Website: bh-photo
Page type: customer-info-address
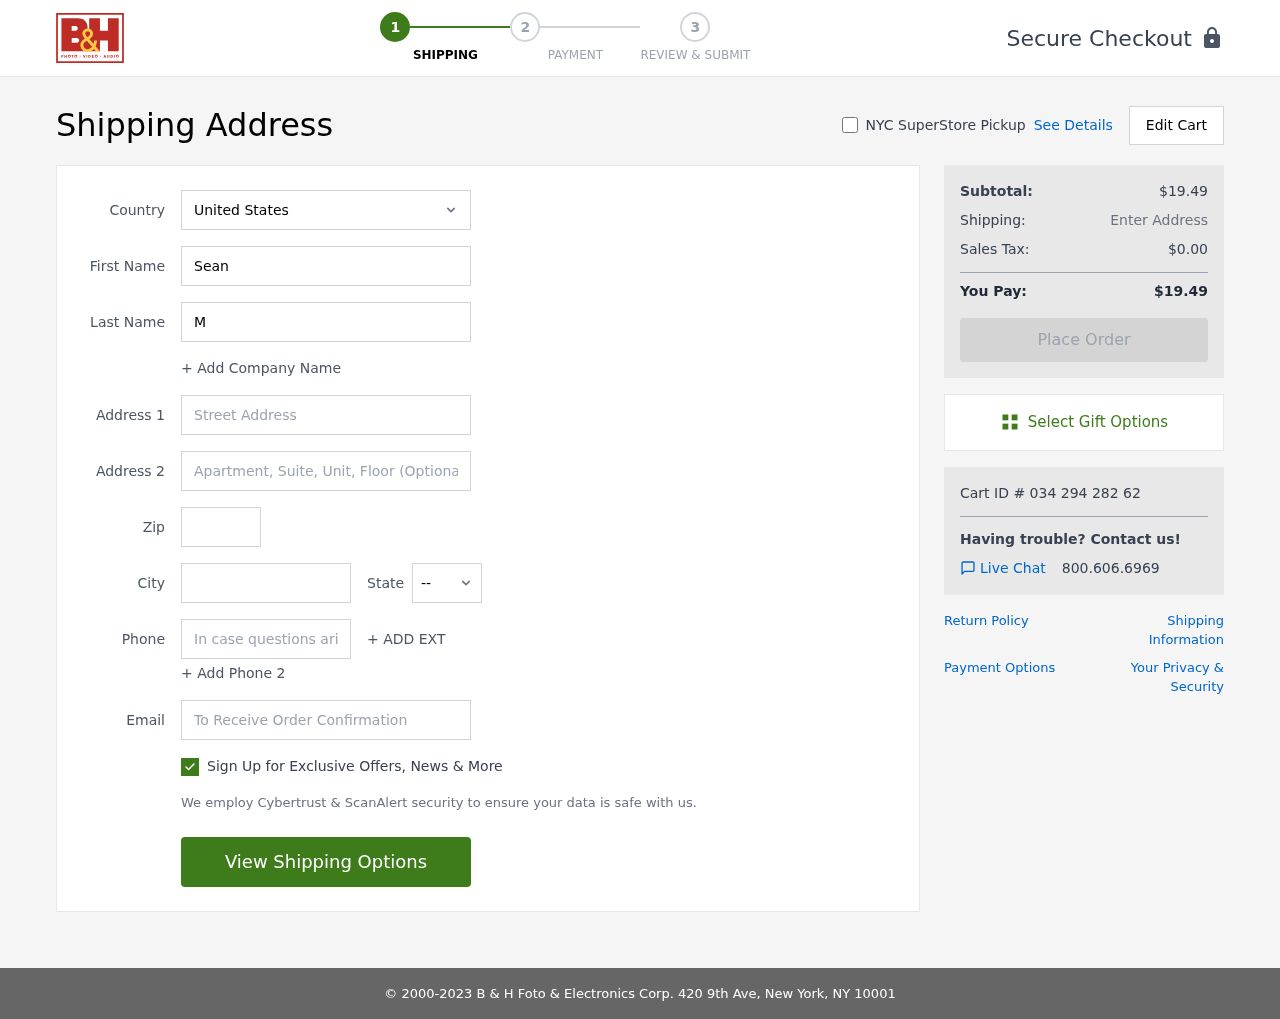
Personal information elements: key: PII_CITY
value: New Jenniferborough
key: PII_COUNTRY
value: United States
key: PII_EMAIL
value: sean.mejia@yahoo.com
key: PII_FIRSTNAME
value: Sean
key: PII_LASTNAME
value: Mejia
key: PII_PHONE
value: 7942909363
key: PII_POSTCODE
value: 61737
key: PII_STATE_ABBR
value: IL
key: PII_STREET
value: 1090 Fuller Villages
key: PII_STREET2
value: Apt. 662
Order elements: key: ORDER_SUBTOTAL
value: $19.49
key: ORDER_TAX
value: $0.00
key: ORDER_TOTAL
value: $19.49
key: ORDER_ID
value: Cart ID # 034 294 282 62